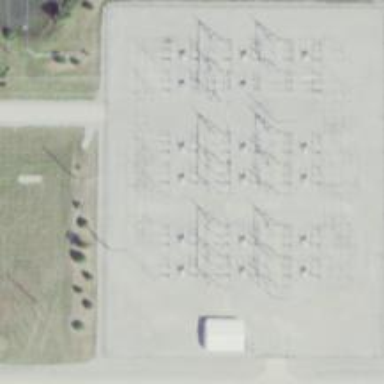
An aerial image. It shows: Switch for power supply.